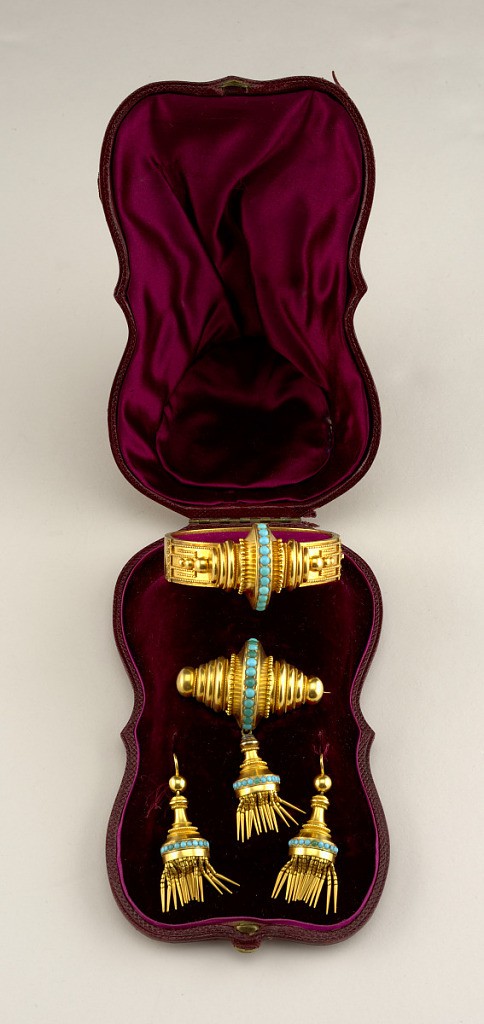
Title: Earrings, bracelet and brooch
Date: ca. 1870
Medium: Gold, turquoise
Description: Suite of turquoise and gold jewelry with a bracelet, pair of earrings and a brooch in a fitted box.